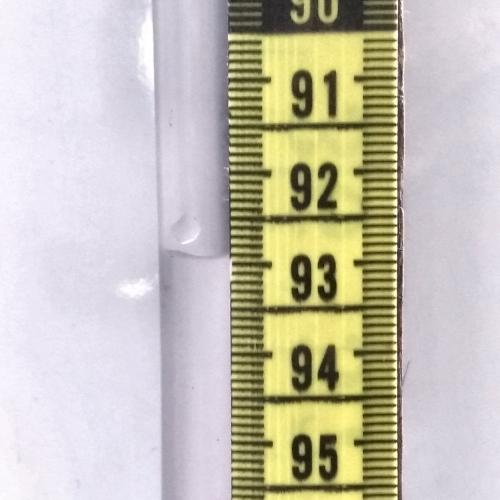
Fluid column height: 92.9 cm